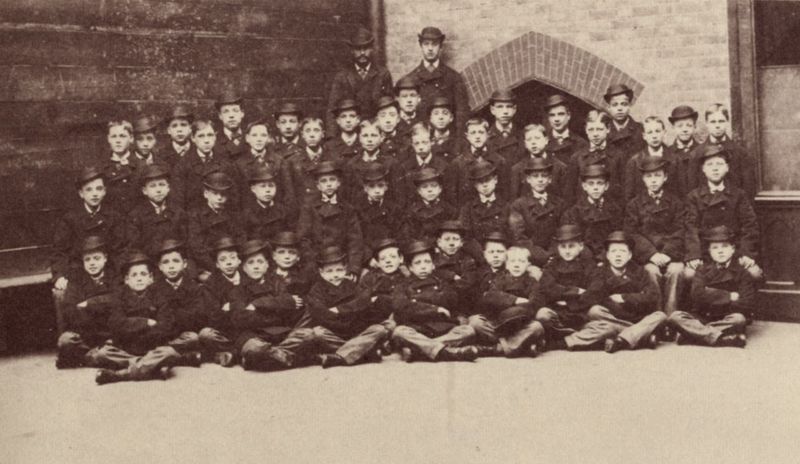
Titel: Die erste Gruppe von Jungen, die nach Kanada auswanderte
Künstler: Thomas John Barnardo
Schlagwörter: gruppe, mann, weiß, sand, sitzen, braun, fenster, glas, grau, hut, hüte, männer, schwarz, tür, gebäude, haus, masse, menge, alt, anzug, anzüge, gesichter, jacke, mütze, mützen, schnurrbart, wand, arme, stehen, stein, gruppenbildnis, erde, boden, sitzend, kind, kinder, beine, bein, ecke, bogen, lehrer, schule, buben, hosen, jungen, knaben, mauer, ziegel, hof, platz, sepia, schnäuzer, krawatte, durchgang, junge, knie, knöpfe, tor, foto, fotografie, photographie, melone, eingang, knabe, mauerwerk, uniform, gruppenbild, photo, reihen, gemäuer, verschränkt, mauern, melonen, schüler, erinnerung, gekreuzt, klasse, schulklasse, schneidersitz, ordnung, schulgebäude, schulhaus, gruppenfoto, internat, klassenfoto, krawatten, bowler, schuluniform, iniform, klassenbild, klassenphoto, krawtte, lehrperson, lehrpesronen, topr, zöglinge